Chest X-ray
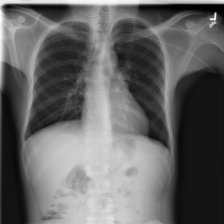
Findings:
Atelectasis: negative
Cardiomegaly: negative
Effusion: negative
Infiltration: negative
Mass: negative
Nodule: negative
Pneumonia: negative
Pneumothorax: negative
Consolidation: negative
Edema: negative
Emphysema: negative
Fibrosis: negative
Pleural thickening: negative
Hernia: negative